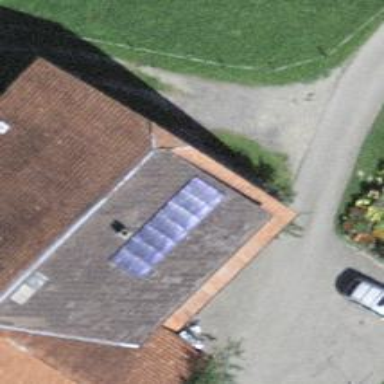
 consisting of solar photovoltaic panels."